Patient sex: M
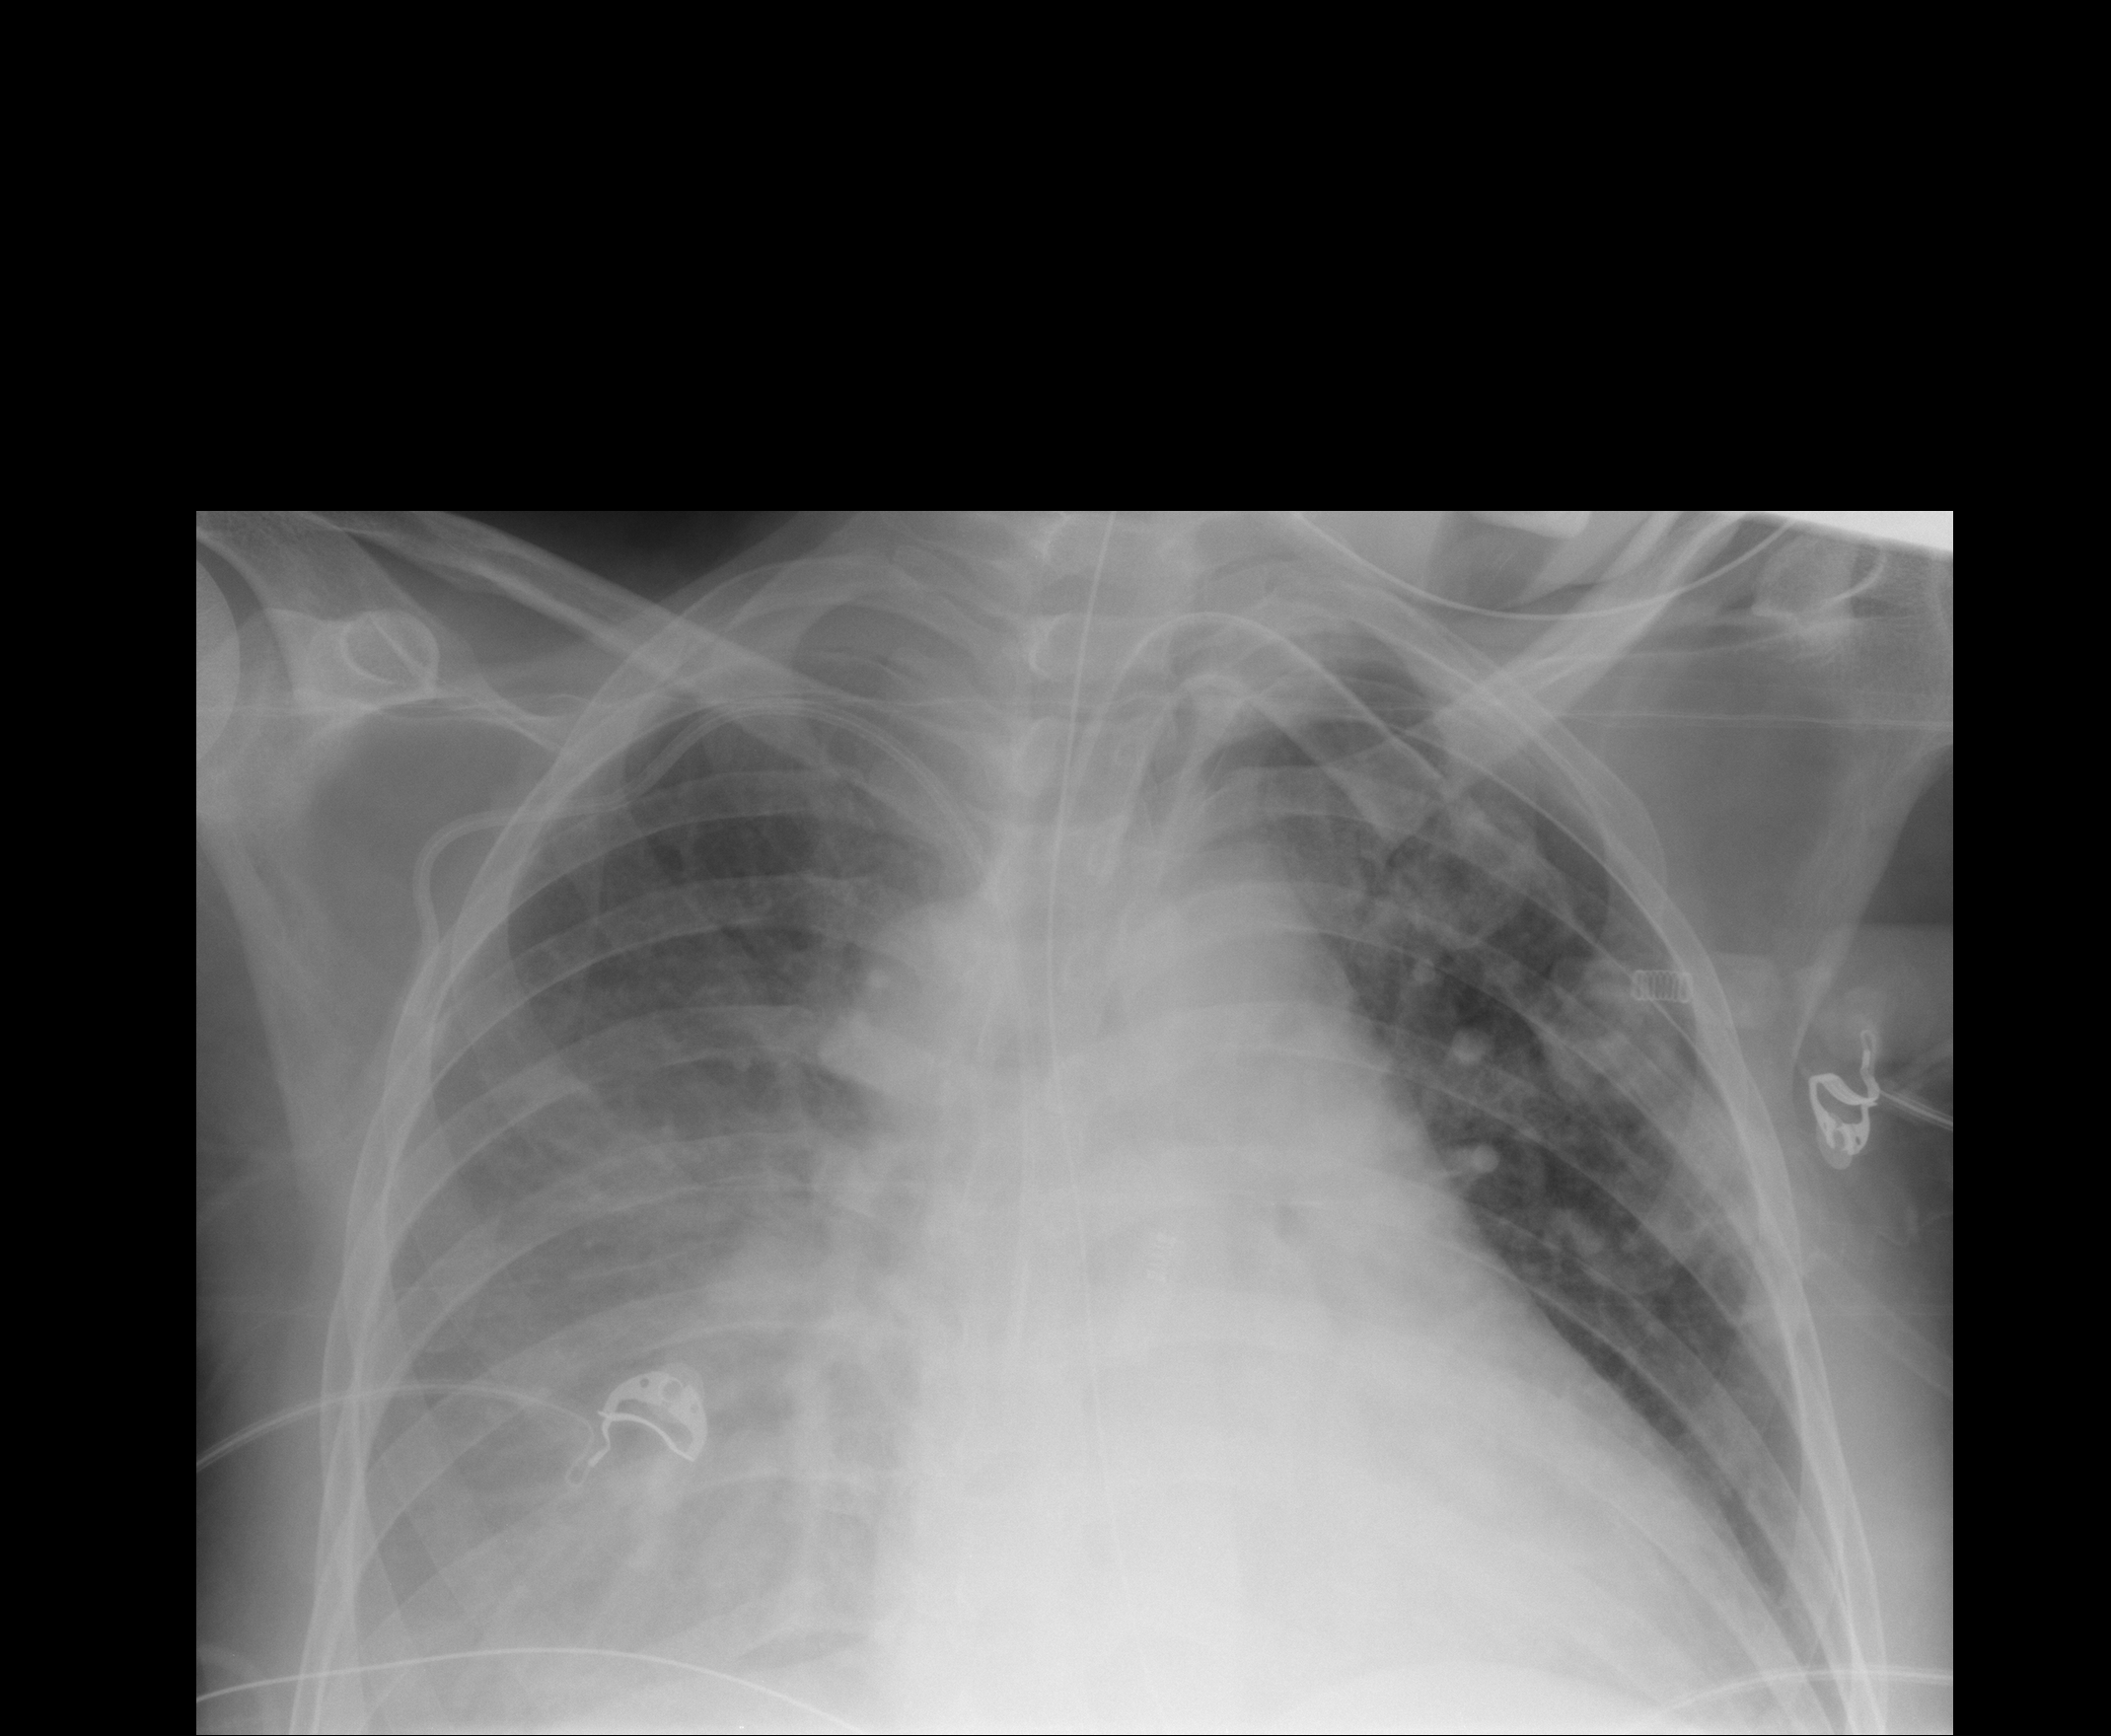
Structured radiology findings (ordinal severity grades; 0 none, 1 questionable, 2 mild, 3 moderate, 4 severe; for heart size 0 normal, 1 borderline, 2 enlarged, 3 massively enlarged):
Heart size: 2
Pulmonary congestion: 1
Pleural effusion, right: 2
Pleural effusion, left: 1
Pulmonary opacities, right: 0
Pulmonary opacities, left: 0
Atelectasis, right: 2
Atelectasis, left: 2